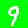
Digit: 9